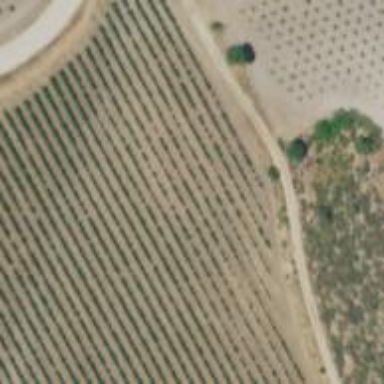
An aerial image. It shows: Vineyard with grape crops.